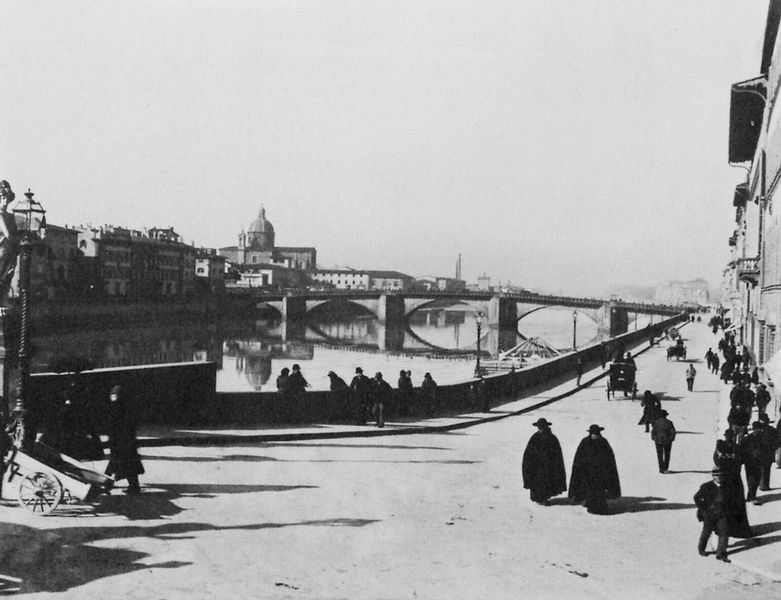
Titel: Blick auf das Arnusufer
Künstler: Gebrüder Alinari
Schlagwörter: himmel, schatten, wasser, fluss, menschen, stadt, ufer, fenster, hut, hüte, lampe, laterne, licht, männer, paris, schwarz, strasse, dach, haus, schloss, leute, sehen, stehen, häuser, spiegelung, brücke, gehen, kirche, sonne, mantel, personen, boot, kahn, karren, ansicht, venedig, mauer, kutsche, karre, seine, kai, kaimauer, kuppel, foto, fotografie, panorama, photographie, bögen, palast, schwarzweiss, bürger, mäntel, photo, kutten, brückenpfeiler, canal grande